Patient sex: M
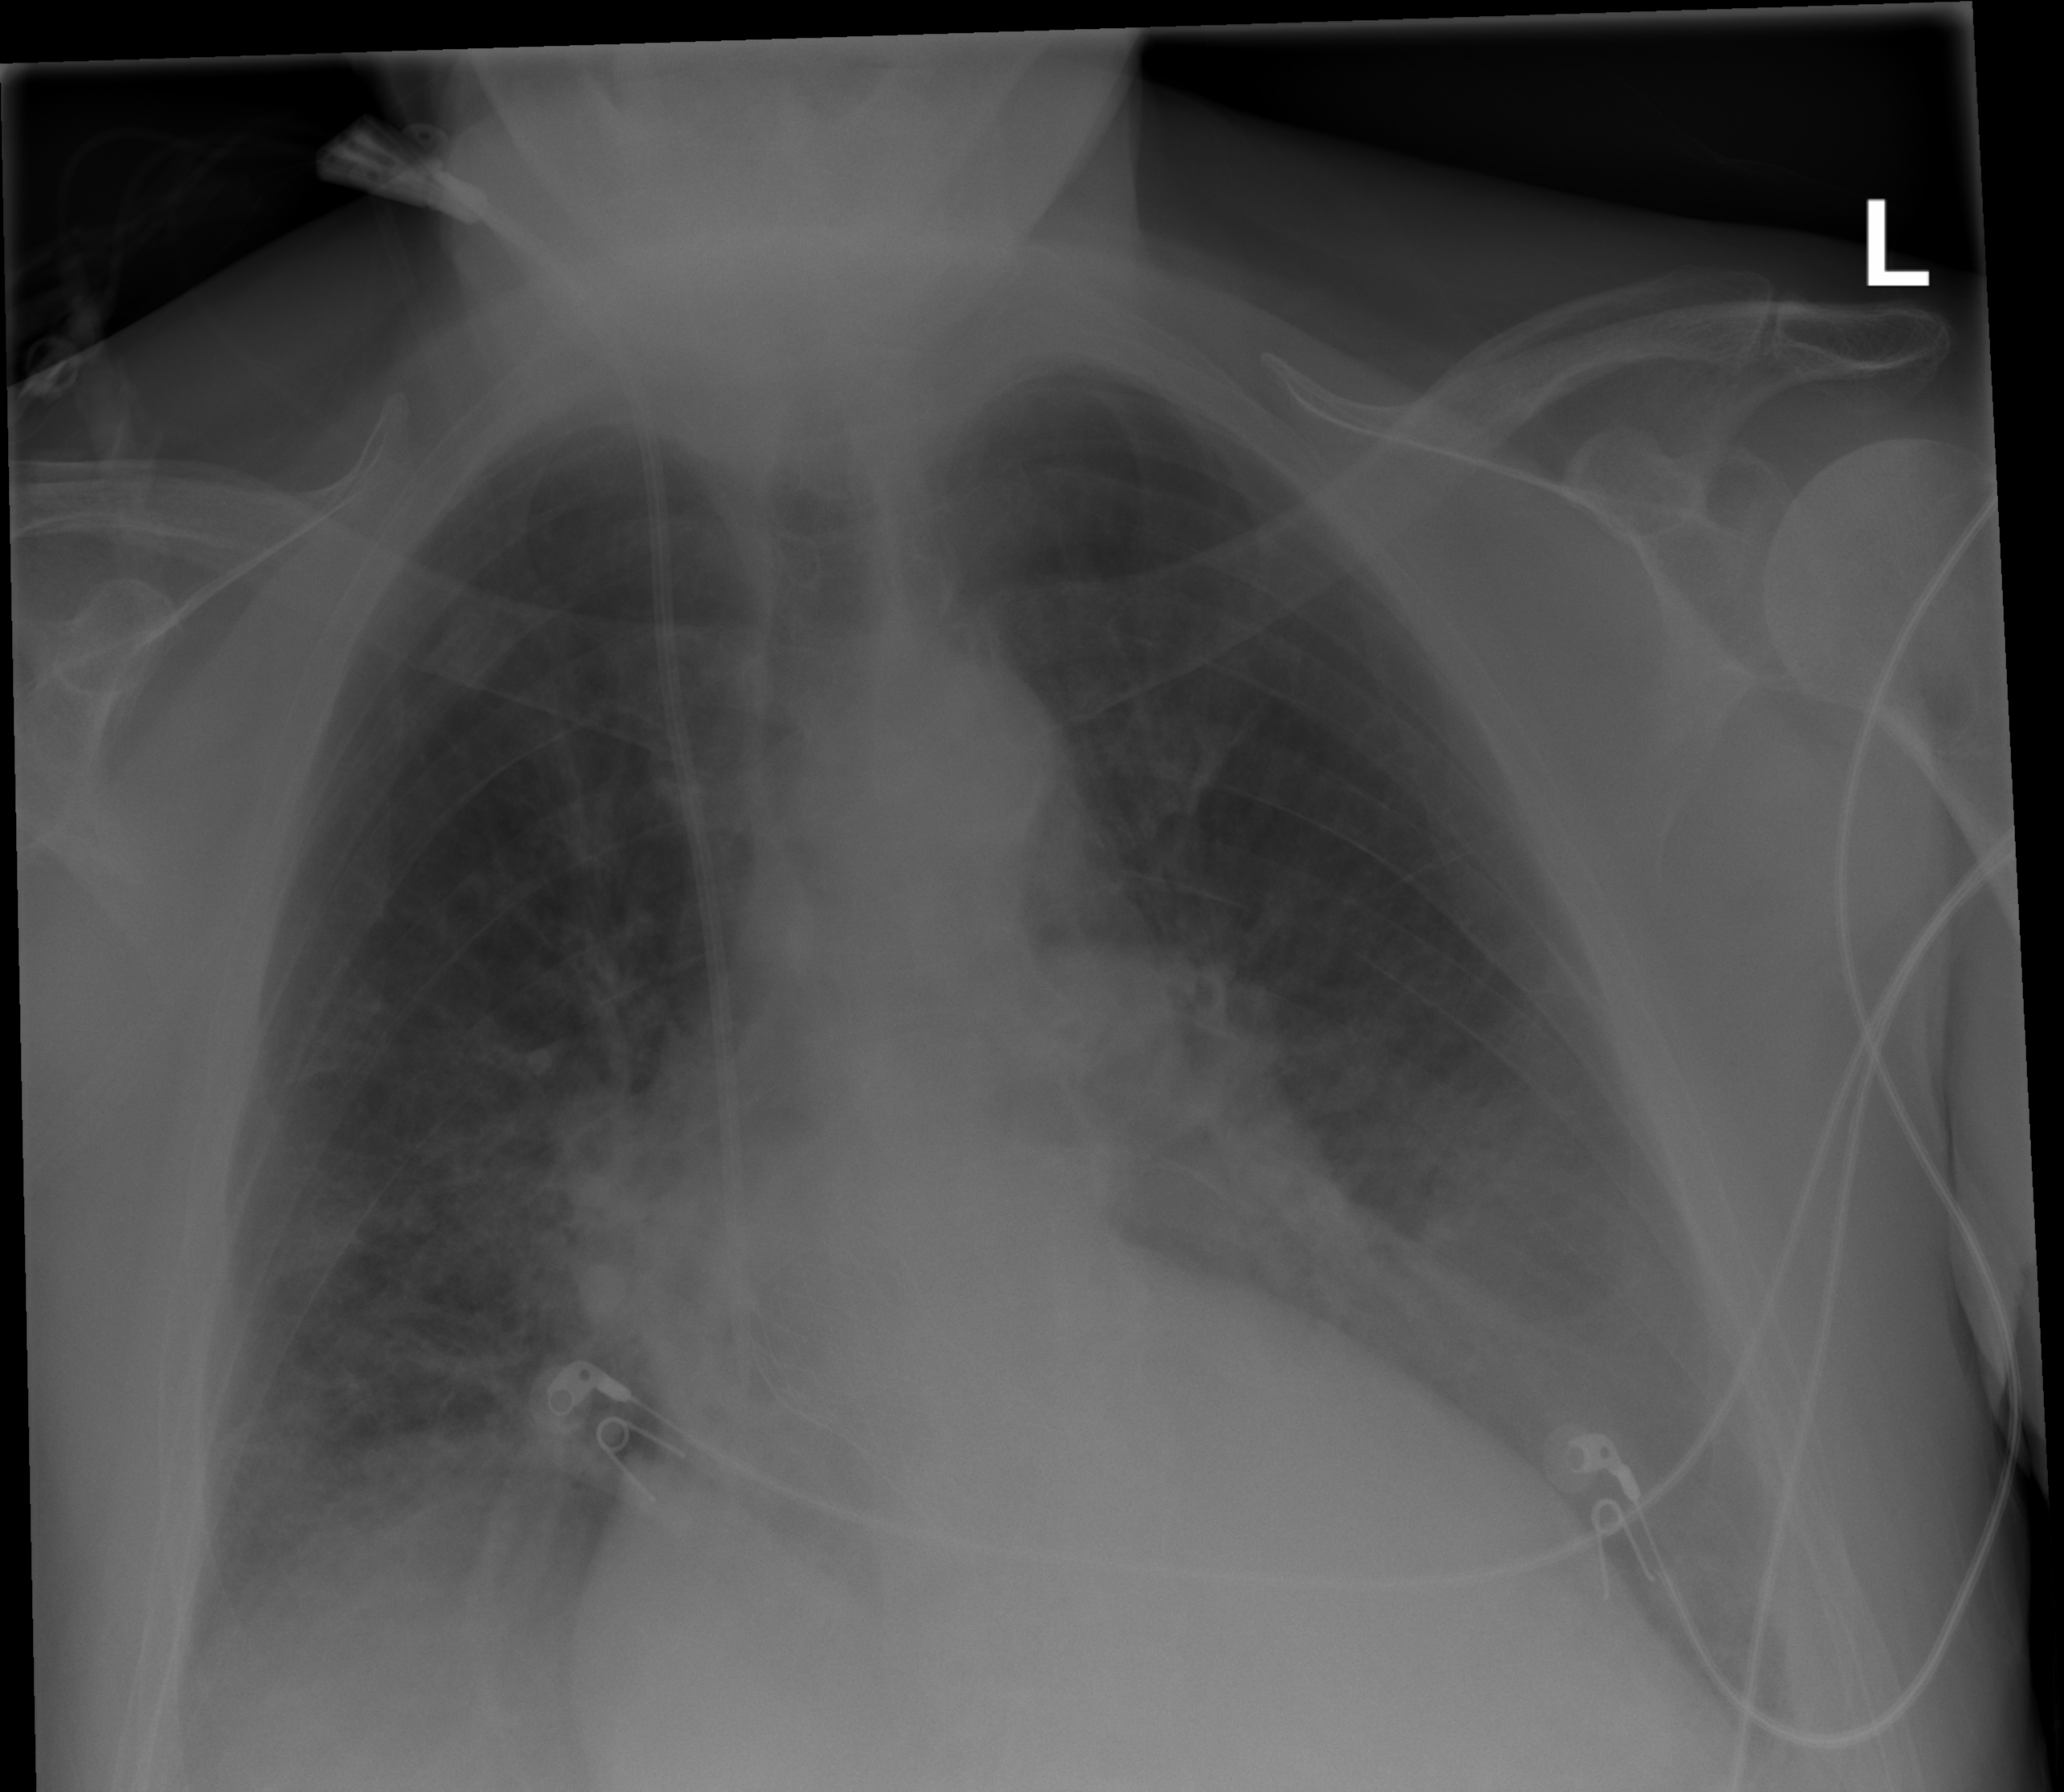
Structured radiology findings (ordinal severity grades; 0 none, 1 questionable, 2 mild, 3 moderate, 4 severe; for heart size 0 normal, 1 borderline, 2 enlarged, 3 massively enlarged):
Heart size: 2
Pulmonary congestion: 2
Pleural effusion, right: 1
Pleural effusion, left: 2
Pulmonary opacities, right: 2
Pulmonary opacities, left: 0
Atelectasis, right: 2
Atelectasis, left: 2